Interaction volume radius: 10 \u00c5
Interaction volume height: 25 \u00c5
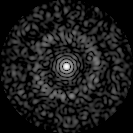
Disorder parameter: 0.8223